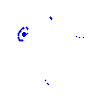
Particle: electron